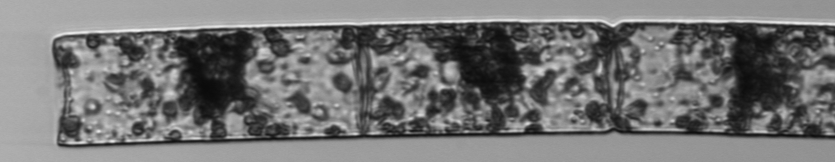
Label: Guinardia_flaccida